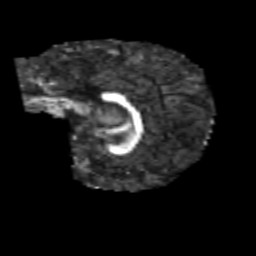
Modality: FA
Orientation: sagittal
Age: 7
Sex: male
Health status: healthy